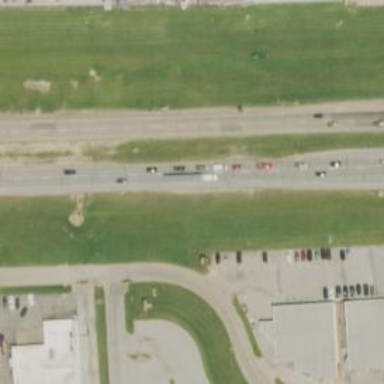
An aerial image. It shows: Primary highway.